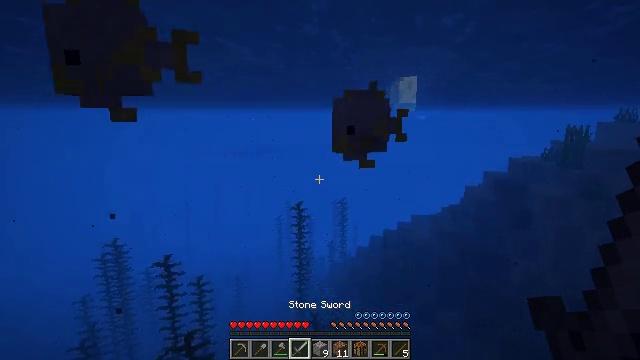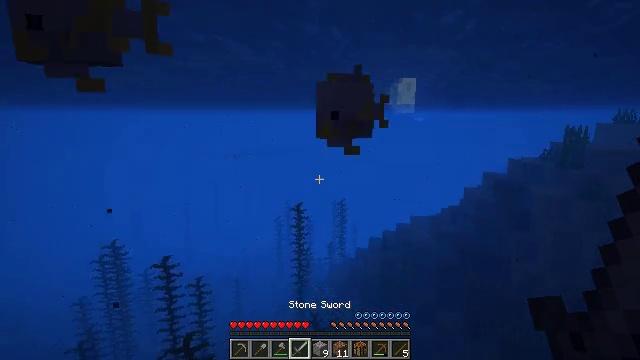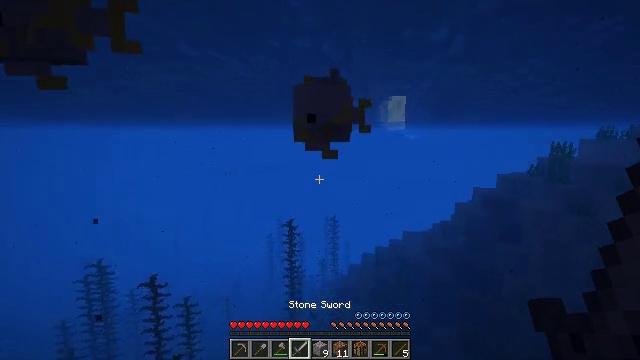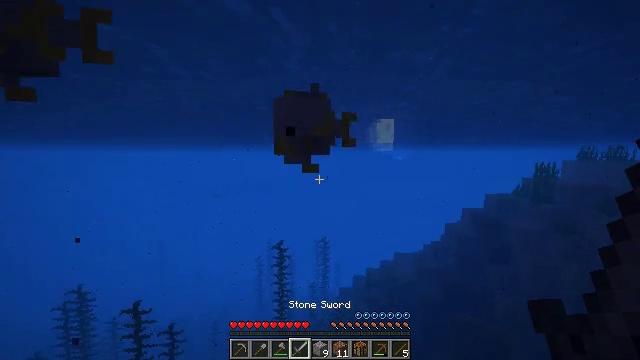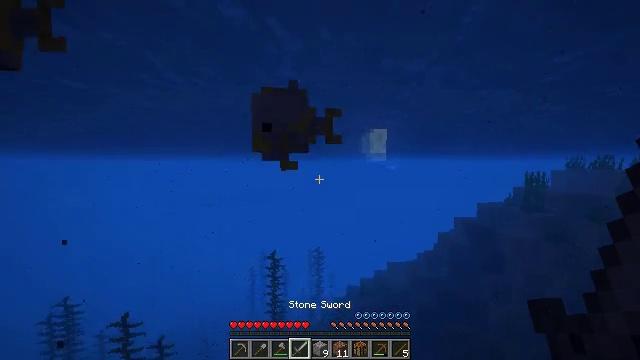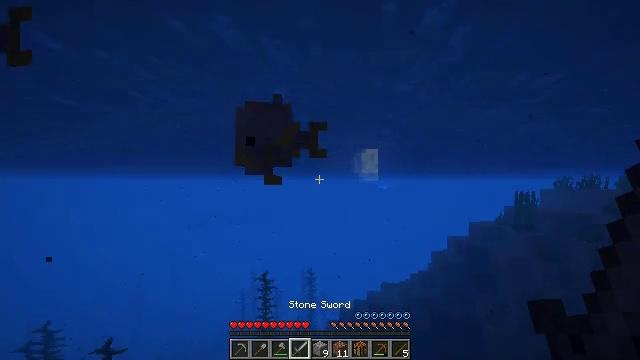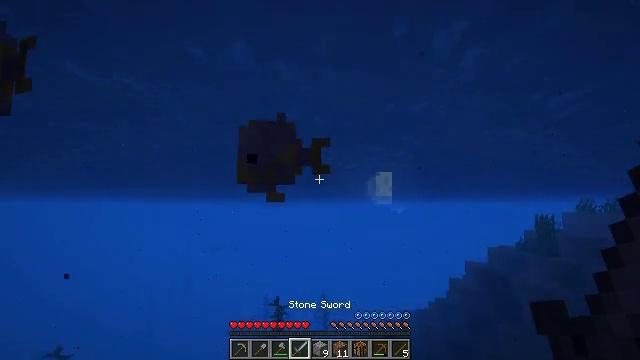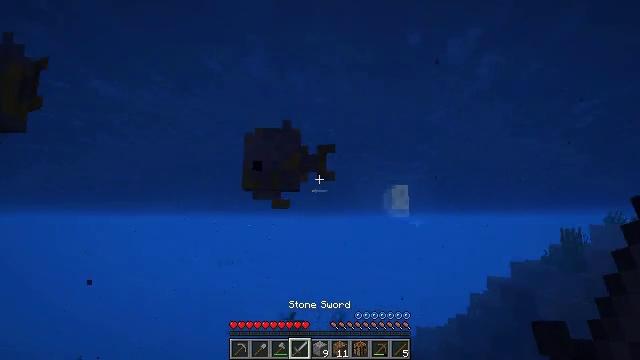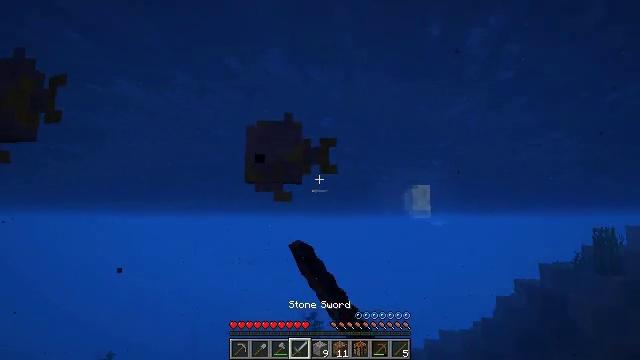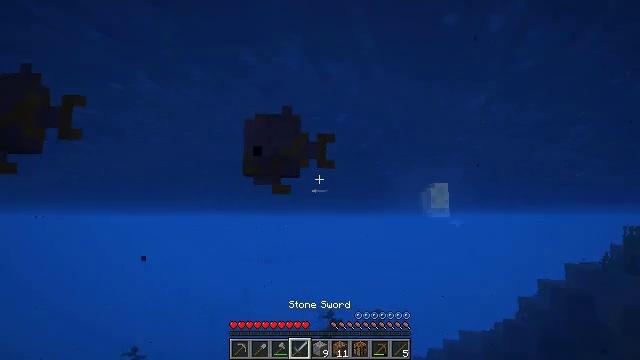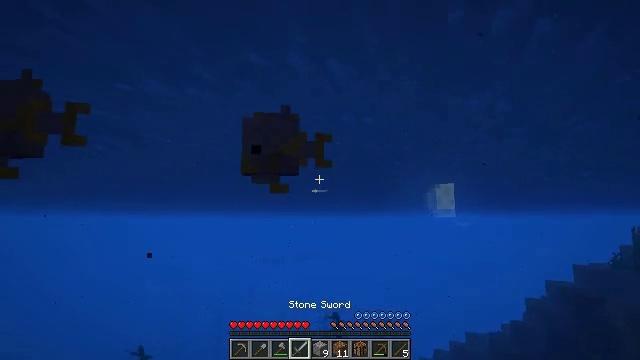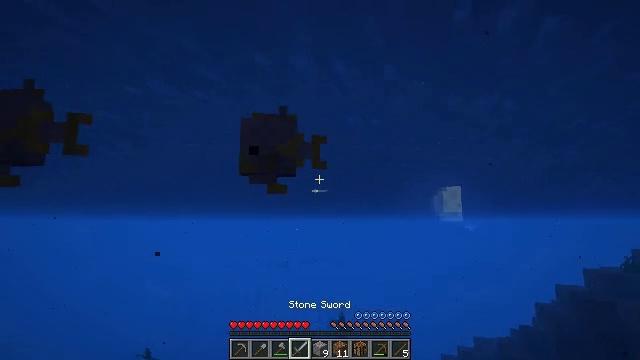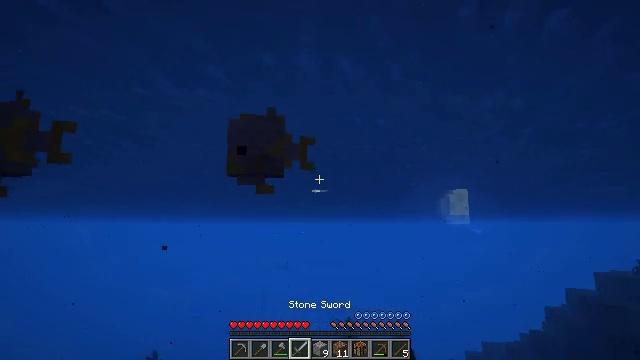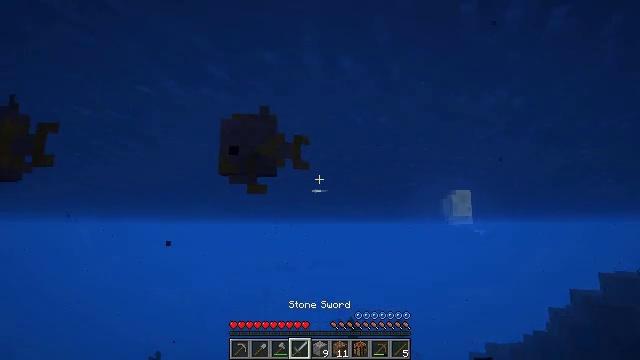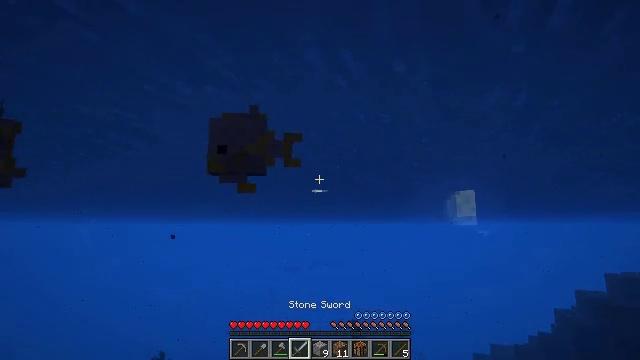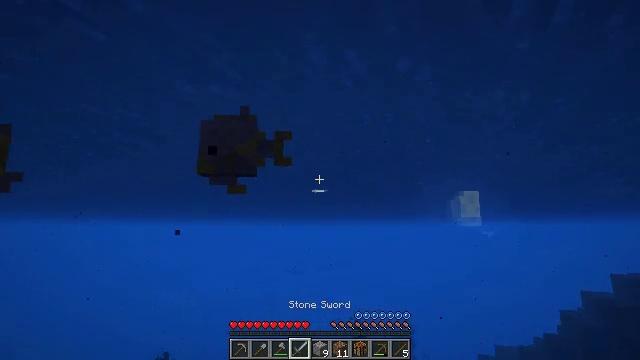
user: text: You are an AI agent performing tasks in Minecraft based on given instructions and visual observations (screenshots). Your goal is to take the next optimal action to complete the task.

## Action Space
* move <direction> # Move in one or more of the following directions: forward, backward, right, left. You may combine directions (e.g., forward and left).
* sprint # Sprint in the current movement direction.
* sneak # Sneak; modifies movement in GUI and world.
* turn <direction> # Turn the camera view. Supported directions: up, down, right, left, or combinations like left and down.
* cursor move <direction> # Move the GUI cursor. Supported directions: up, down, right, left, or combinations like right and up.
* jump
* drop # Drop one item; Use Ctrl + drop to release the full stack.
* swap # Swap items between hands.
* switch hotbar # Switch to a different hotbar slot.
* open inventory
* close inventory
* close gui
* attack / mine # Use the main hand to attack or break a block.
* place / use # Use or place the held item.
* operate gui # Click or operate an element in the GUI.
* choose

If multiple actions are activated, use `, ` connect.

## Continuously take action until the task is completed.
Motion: motion action
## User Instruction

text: Kill the tropical fish.
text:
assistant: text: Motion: no_op
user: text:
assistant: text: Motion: turn right and up
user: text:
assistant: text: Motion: turn right and up
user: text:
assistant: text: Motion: turn right and up
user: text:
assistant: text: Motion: turn right and up
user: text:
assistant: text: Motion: turn left and up
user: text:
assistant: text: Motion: turn left and up, attack / mine
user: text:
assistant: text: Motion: turn left, attack / mine
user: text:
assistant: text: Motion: turn left, attack / mine
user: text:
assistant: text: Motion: attack / mine
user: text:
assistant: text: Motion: turn left
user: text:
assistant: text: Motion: turn left
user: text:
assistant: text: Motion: no_op
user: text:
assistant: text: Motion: no_op
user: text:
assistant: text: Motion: jump
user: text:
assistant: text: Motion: turn left, jump
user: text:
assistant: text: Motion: turn left, jump
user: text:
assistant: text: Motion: turn left, jump
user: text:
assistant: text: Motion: turn left, jump
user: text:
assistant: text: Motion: move forward, turn left and down, jump
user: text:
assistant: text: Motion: move forward, turn left and down
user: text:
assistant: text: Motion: move forward, turn left and down
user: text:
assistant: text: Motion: move forward, turn left and down
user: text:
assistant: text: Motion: move forward, turn left and down
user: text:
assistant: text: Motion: move forward, turn left and down
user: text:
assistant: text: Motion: move forward, turn left and down
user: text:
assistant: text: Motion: move forward, turn left and down
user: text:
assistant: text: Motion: move forward, turn left and down
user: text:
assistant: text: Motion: move forward, turn left
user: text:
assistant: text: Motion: move forward, turn left